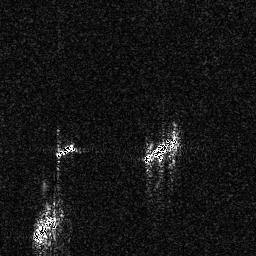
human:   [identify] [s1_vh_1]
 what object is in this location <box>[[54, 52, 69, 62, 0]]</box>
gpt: <ref>1 medium ship at the center</ref>

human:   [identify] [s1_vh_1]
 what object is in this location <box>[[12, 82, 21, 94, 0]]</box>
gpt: <ref>1 medium ship at the bottom left</ref>